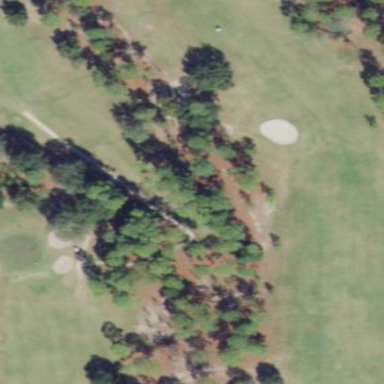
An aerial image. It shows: Golf tee.